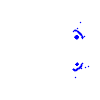
Particle: pion